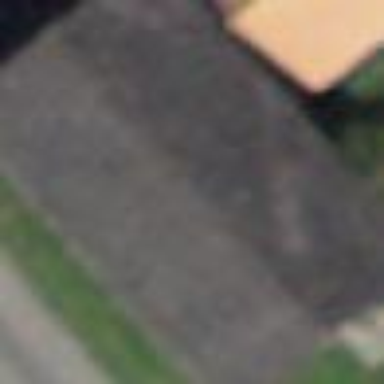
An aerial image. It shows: Garage building.